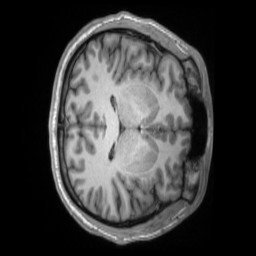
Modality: T1w
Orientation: axial
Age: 26
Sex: male
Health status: ill
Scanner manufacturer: siemens
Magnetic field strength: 3 T
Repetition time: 2.2 s
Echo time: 0.00157 s